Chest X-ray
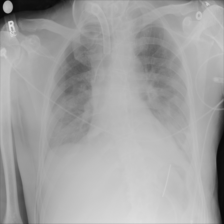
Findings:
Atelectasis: positive
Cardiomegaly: negative
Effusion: negative
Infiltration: negative
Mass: negative
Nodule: negative
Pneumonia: negative
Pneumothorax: negative
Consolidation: positive
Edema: negative
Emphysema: negative
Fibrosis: negative
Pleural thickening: negative
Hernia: negative